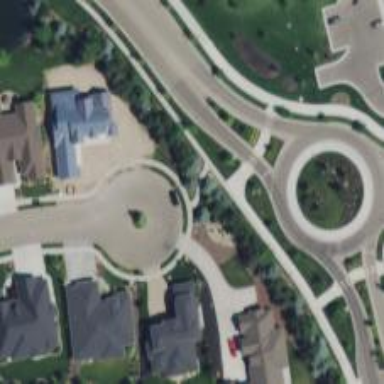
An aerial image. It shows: Turning loop on the road.